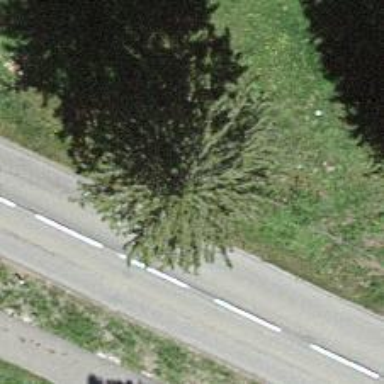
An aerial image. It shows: Beautiful tree in nature.